Question: I have a corrupted *.jpg file from where I am trying to read the stored jpg.
I can open the file in a Hex Editor (using <URL> and do copy-paste but I wanted to copy the data directly using c# instead. Can someone please help me in my quest??
Here is the exact data that I am looking for in the file: FF D8 FF DB
Example:

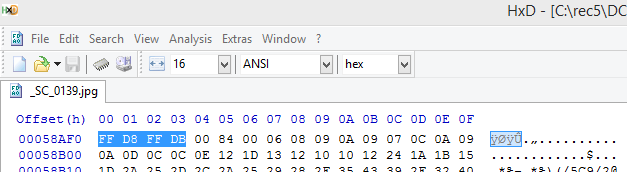
Answer: The hex files you want to find are simply bytes. use the following:
'''
byte[] toFind = new byte[]{0xFF, 0xD8, 0xFF, 0xDB};
'''
Read the bytes:
'''
byte[] fileContent = File.ReadAllBytes("your file");
'''
now search the subarray in the array:
'''
int loc = SearchBytes(fileContent,toFind);
if (loc != -1)
{
//BINGO!
}
'''
This is the code for 'SearchBytes' (from <URL>:
'''
static int SearchBytes( byte[] haystack, byte[] needle )
{
var len = needle.Length;
var limit = haystack.Length - len;
for( var i = 0; i <= limit; i++ )
{
var k = 0;
for( ; k < len; k++ )
{
if( needle[k] != haystack[i+k] ) break;
}
if( k == len ) return i;
}
return -1;
}
'''